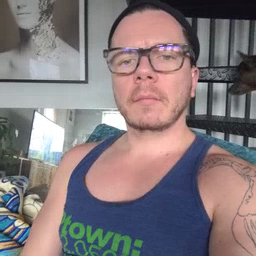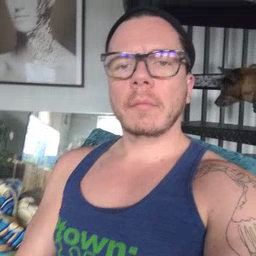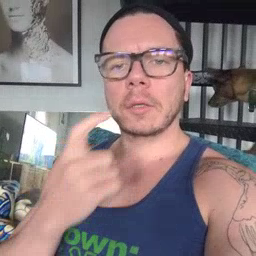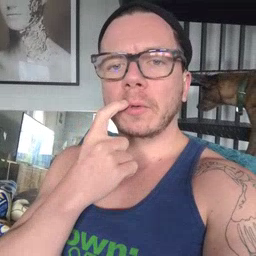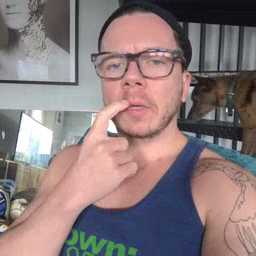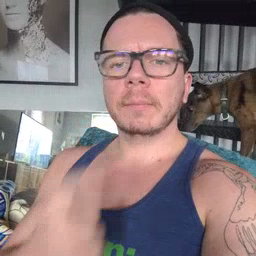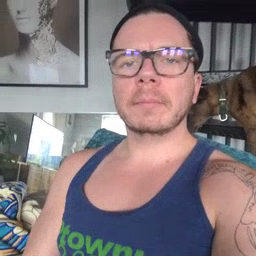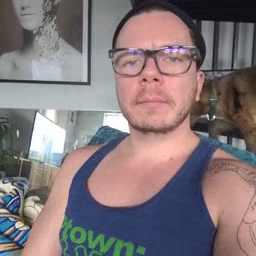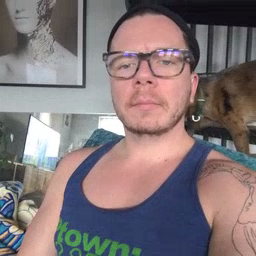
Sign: tooth